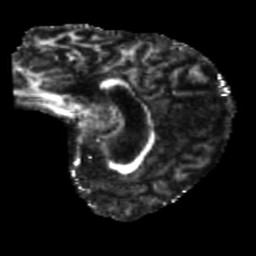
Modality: FA
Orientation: sagittal
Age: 49
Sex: male
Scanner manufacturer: siemens
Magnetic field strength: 3 T
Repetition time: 5.25 s
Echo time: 0.08 s